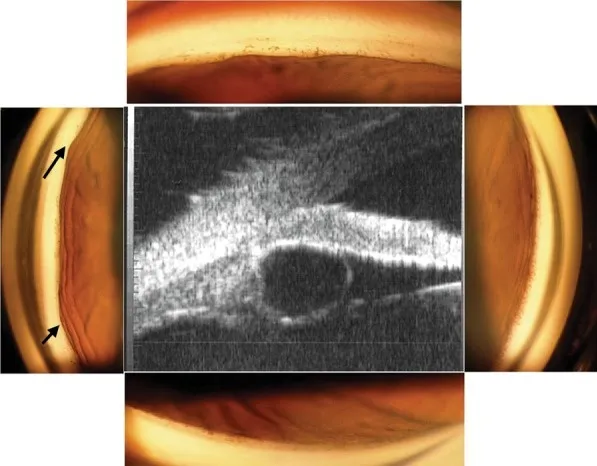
Gonioscopy of the right eye showing occludable angles with bumpy appearance of the peripheral iris (arrows). Note that the goniopictures shown have been taken under bright light to demonstrate the bumpy appearance of the iris, and does not refect the extent of closure seen with a narrow slit-lamp beam (center). UBM picture showing iridociliary cyst.
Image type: ophthalmic_imaging (gonioscopy)